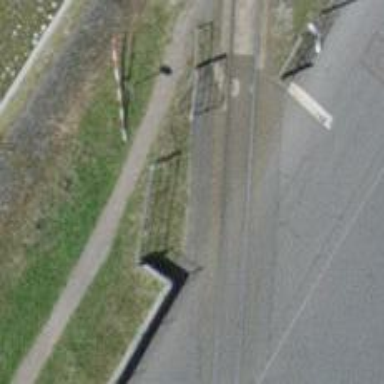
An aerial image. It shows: Cycle barrier.